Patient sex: M
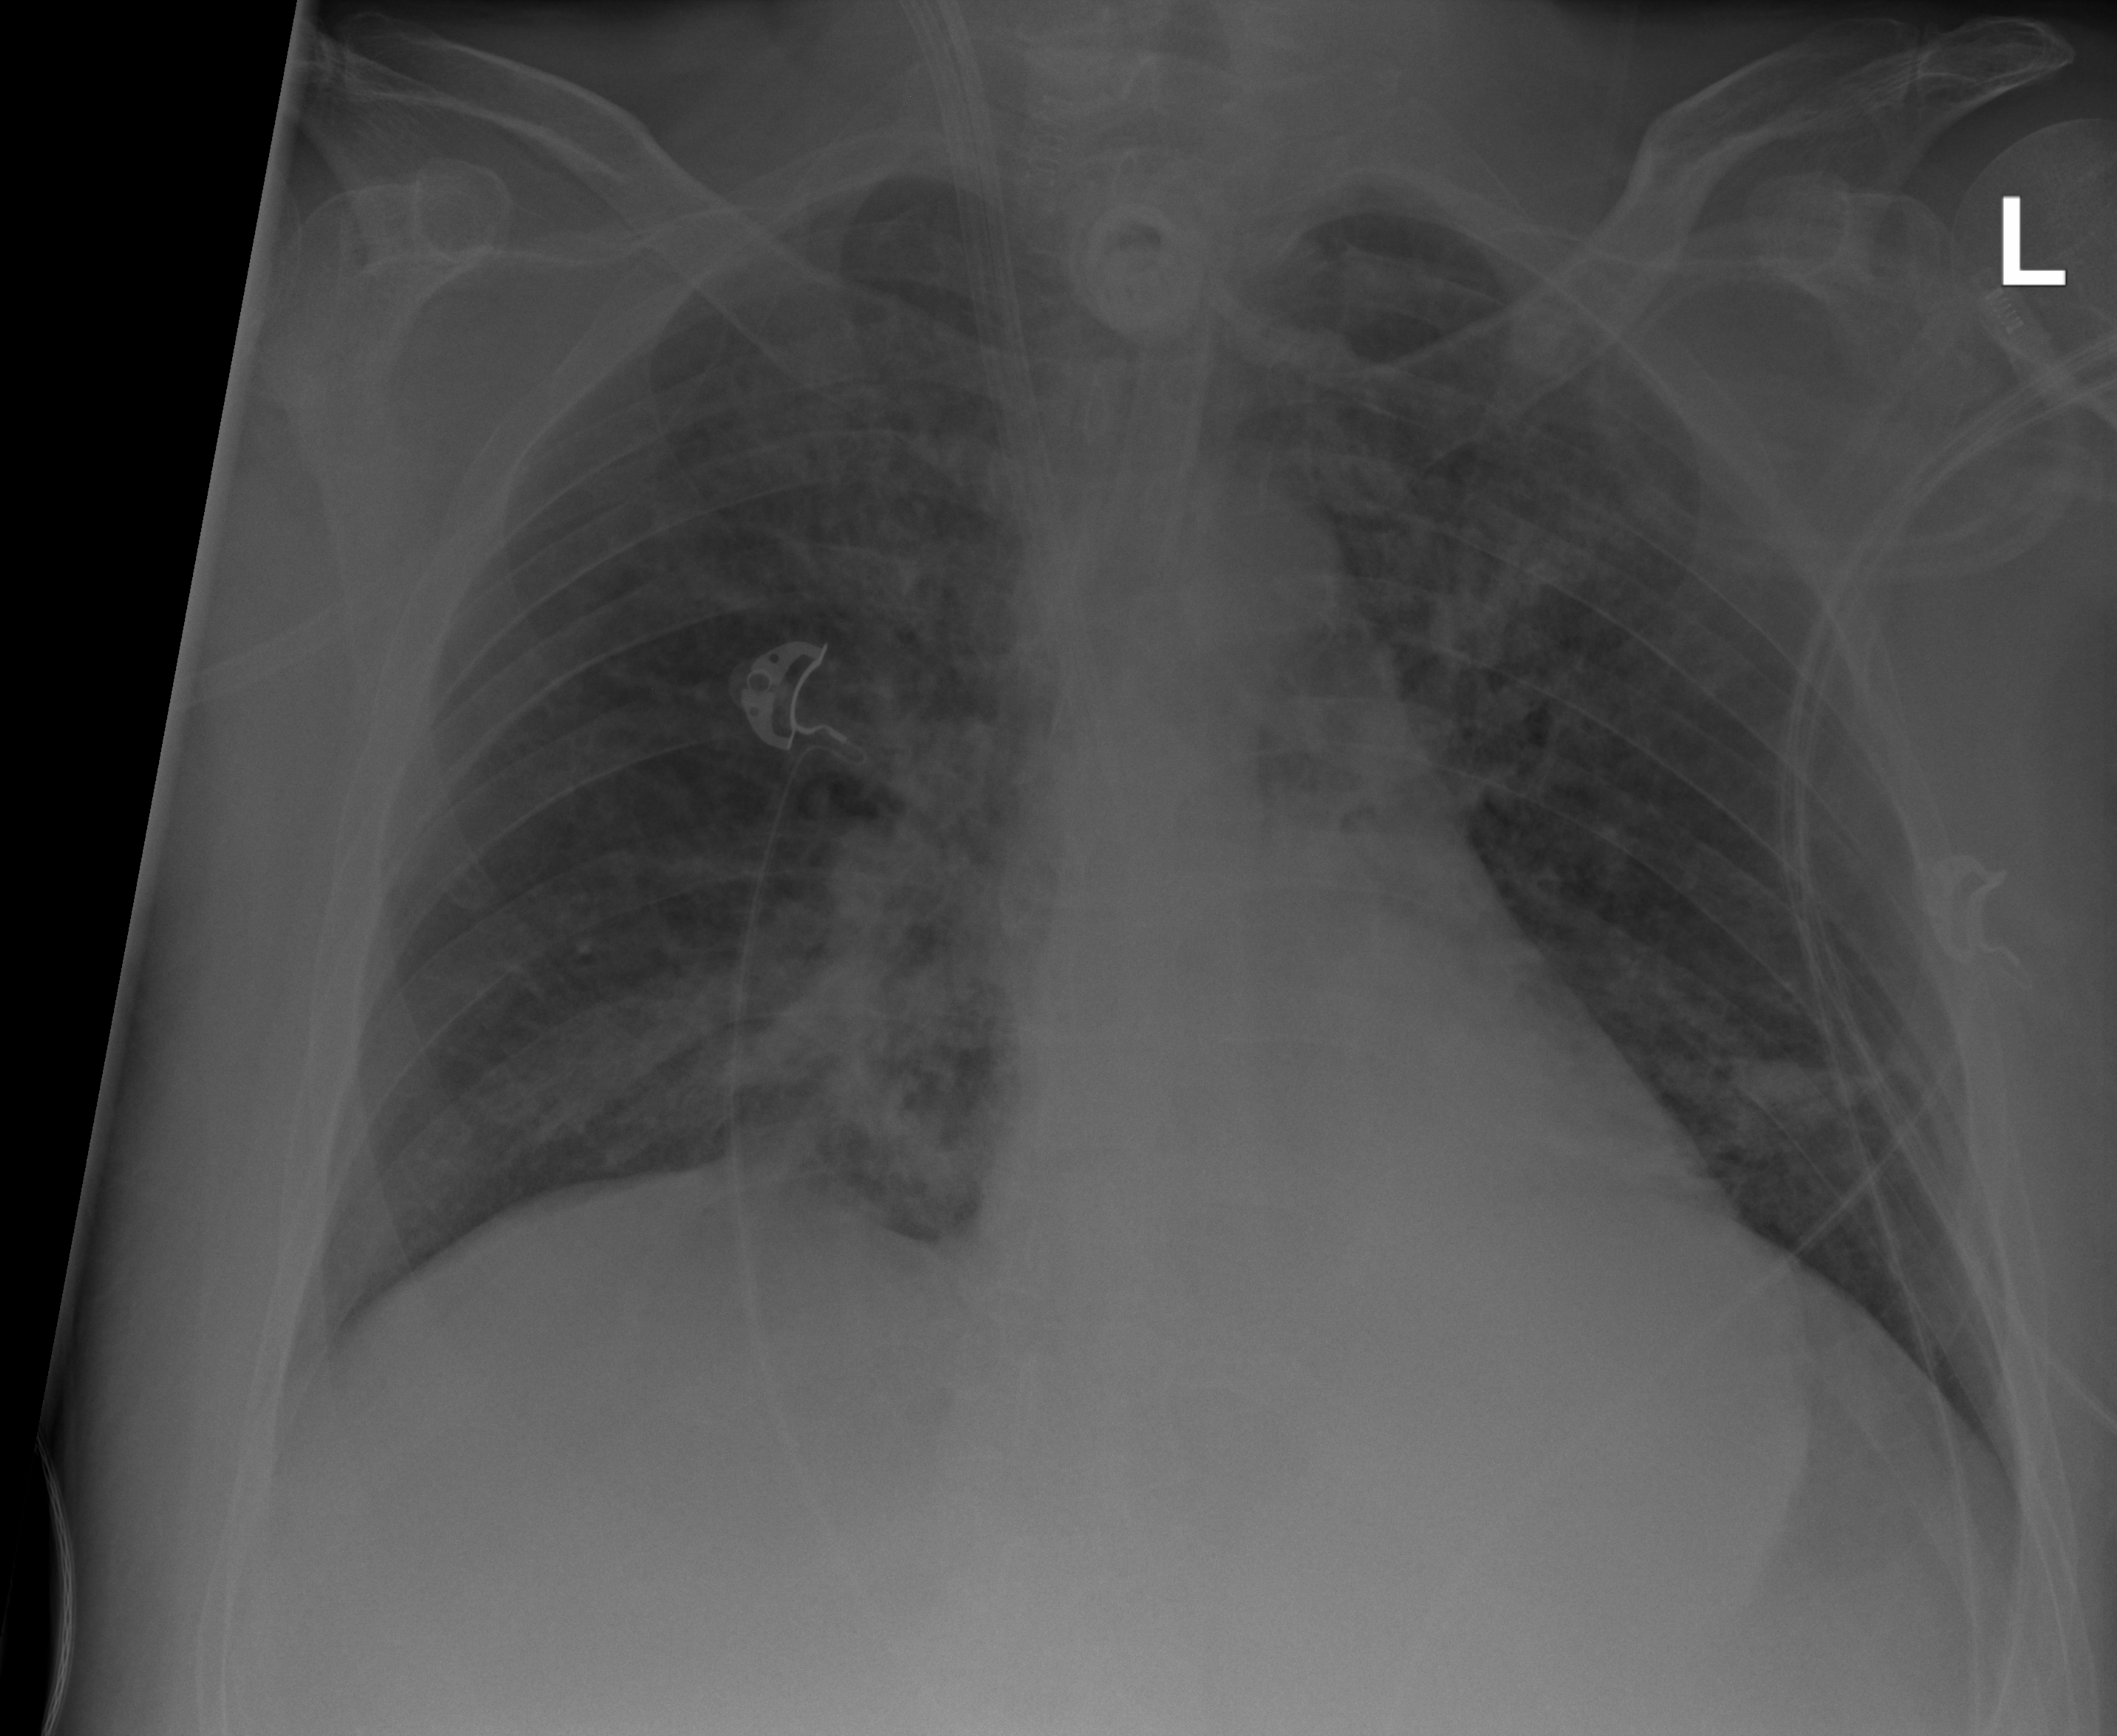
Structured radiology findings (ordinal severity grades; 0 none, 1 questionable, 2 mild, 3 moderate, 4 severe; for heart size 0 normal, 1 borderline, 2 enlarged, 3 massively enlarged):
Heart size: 0
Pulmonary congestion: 0
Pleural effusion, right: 0
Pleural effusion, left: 0
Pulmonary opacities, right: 3
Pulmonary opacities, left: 3
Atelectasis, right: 3
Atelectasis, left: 3